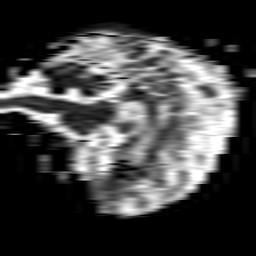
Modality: ADC
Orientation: sagittal
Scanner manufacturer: philips
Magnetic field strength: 1.5 T
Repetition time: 3.412 s
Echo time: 0.06922 s